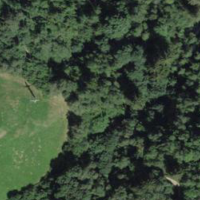
EUNIS habitat code: 44
Species observed at this site:
Stellaria nemorum